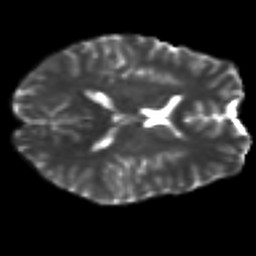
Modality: T2w
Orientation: axial
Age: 28
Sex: female
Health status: healthy
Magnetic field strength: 3 T
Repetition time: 8.4 s
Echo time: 0.0926 s